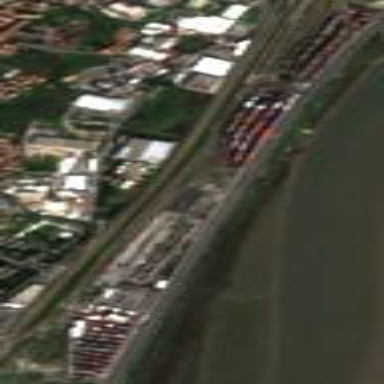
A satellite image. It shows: Industrial area designated as container terminal.